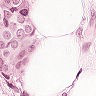
Metastatic tissue present: yes